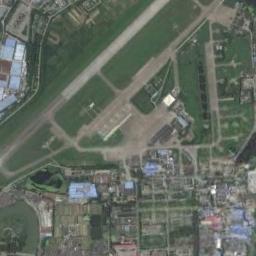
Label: airport